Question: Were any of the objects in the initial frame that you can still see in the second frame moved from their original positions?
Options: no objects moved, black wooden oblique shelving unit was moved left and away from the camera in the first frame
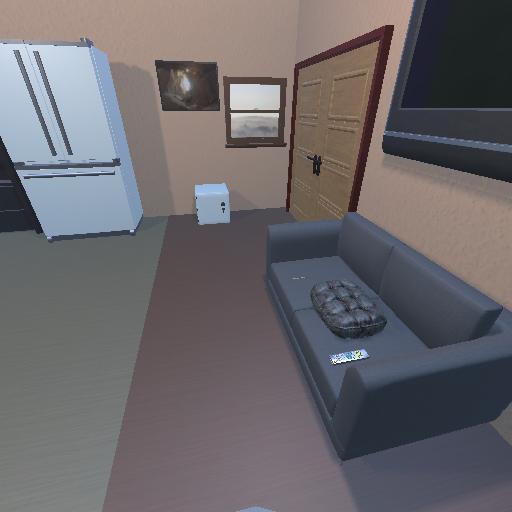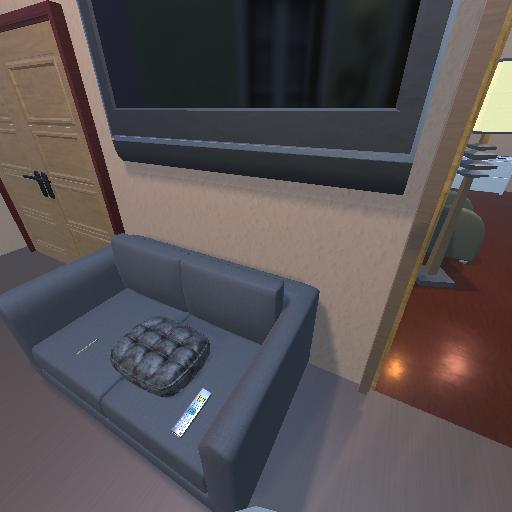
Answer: no objects moved